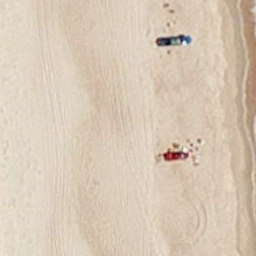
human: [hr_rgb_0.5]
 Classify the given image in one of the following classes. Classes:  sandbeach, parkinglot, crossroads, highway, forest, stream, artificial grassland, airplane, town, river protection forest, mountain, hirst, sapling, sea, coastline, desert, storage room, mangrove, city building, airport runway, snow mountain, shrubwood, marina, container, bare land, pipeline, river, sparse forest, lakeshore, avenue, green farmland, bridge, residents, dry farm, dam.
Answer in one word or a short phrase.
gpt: sandbeach